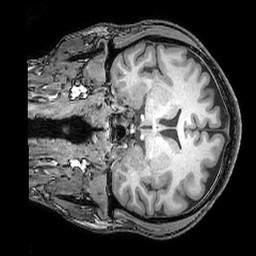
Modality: T1w
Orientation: coronal
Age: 35
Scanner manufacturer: philips
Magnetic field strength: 3 T
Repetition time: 0.007 s
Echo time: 0.003501 s